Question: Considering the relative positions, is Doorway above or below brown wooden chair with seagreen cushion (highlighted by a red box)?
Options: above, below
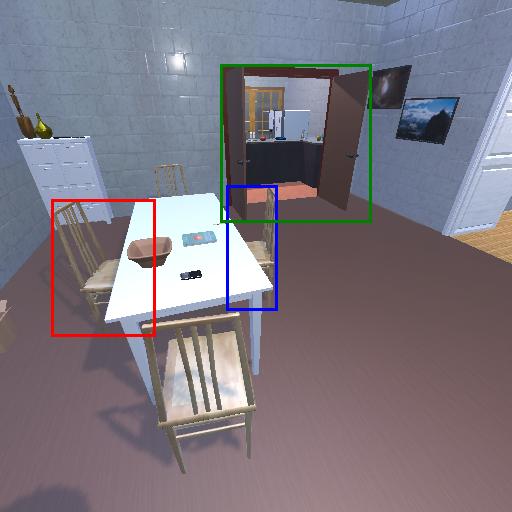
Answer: above